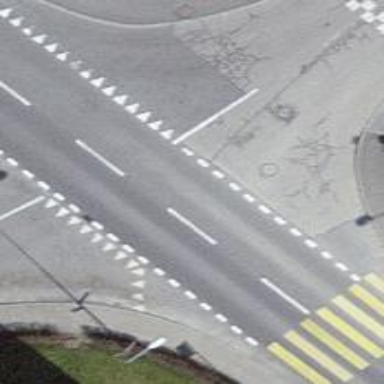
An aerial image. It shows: Road with "give way" sign.